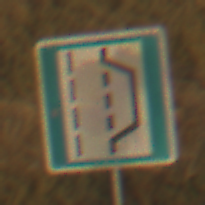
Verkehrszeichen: NothalteUndPannenbucht
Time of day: SunriseSunset
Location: Outdoor (Nature)
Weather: PartlyCloudy
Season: NotSpecified
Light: Natural